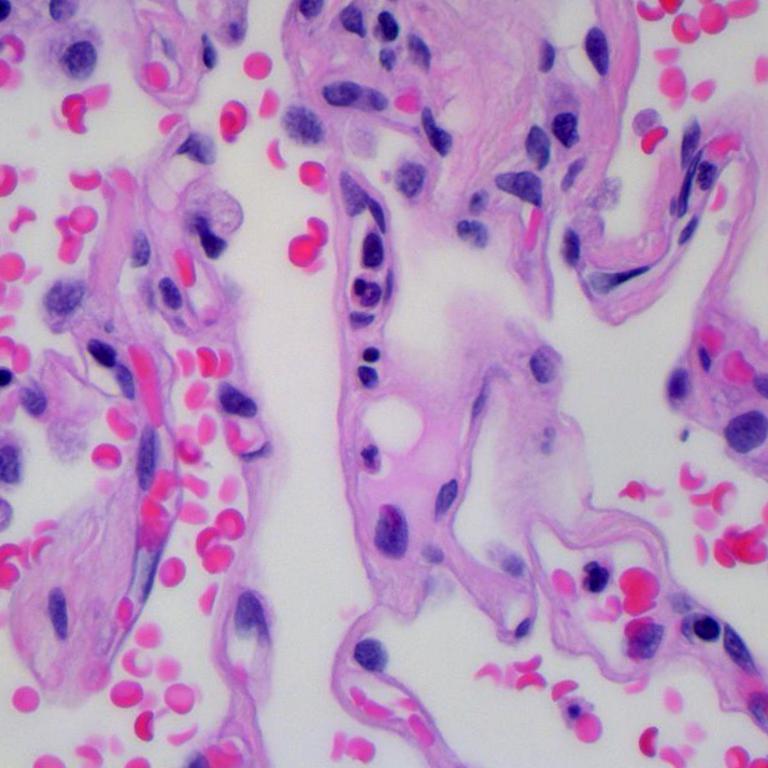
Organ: lung
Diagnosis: benign